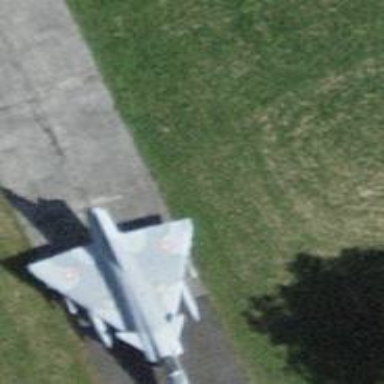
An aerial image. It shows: Historic aircraft monument.